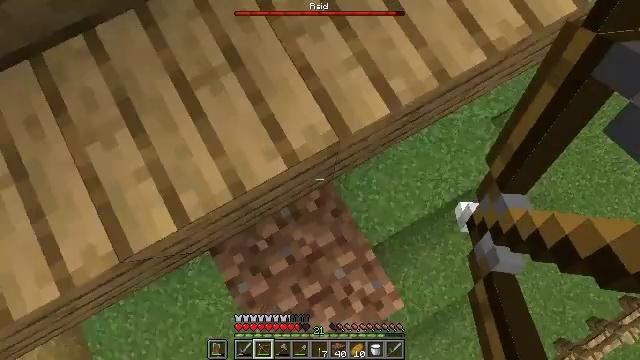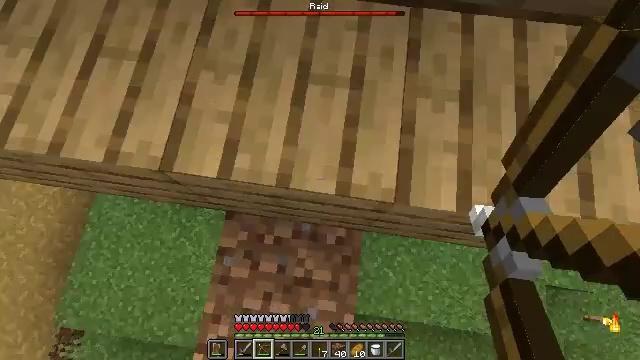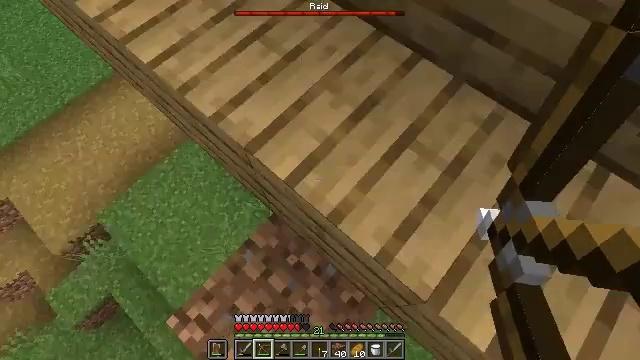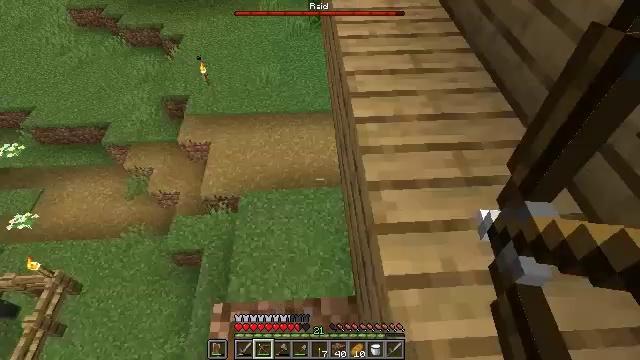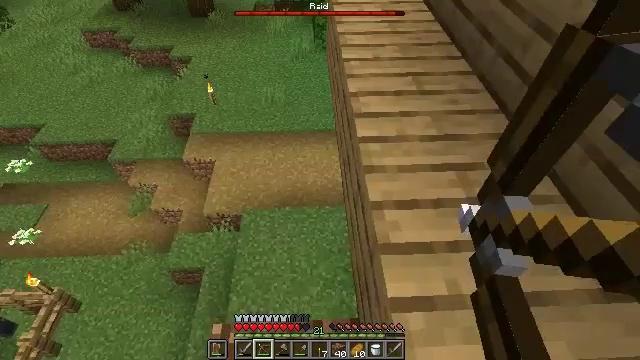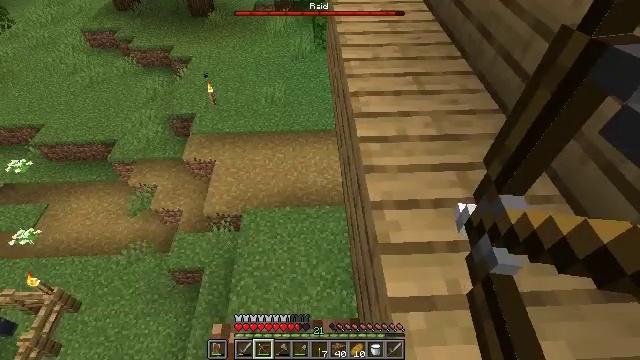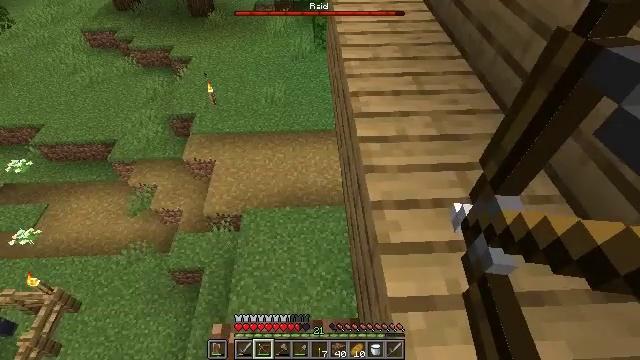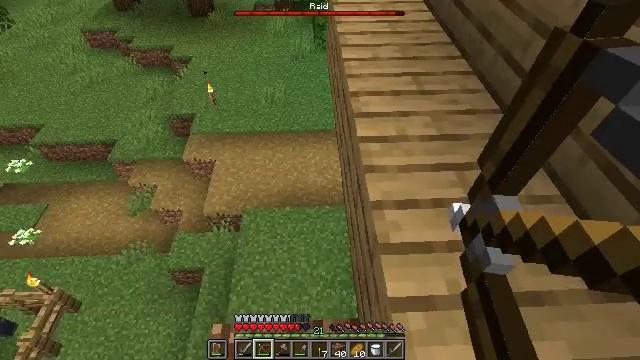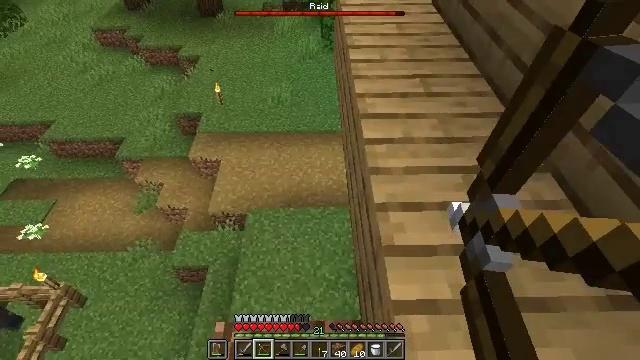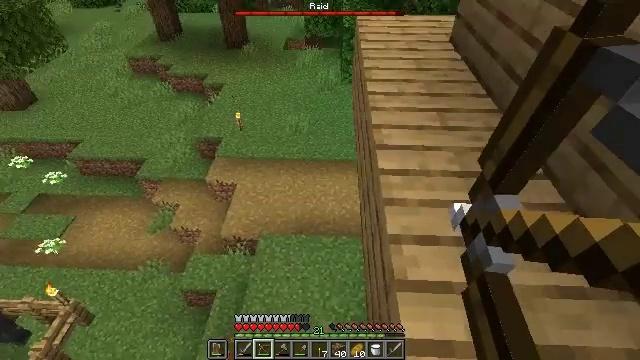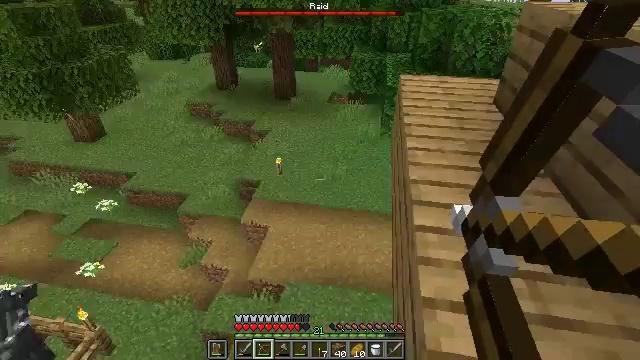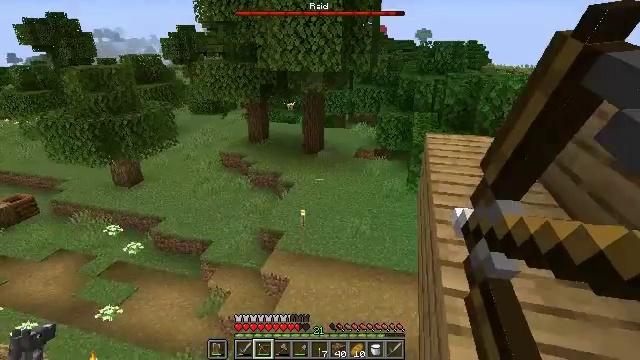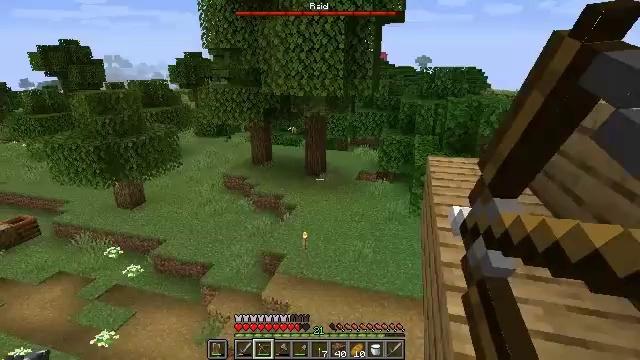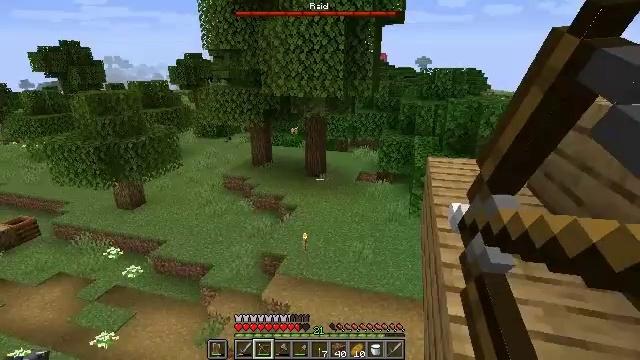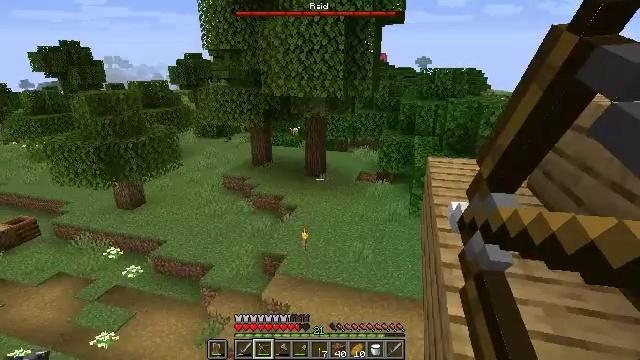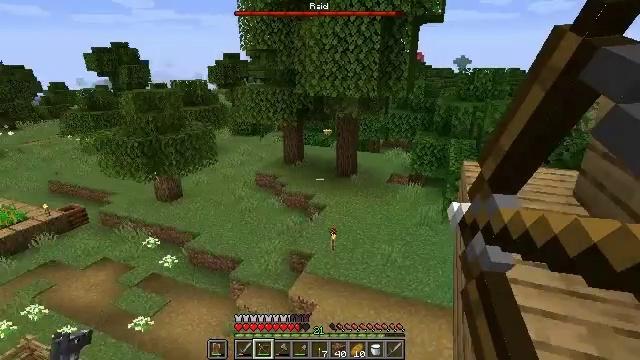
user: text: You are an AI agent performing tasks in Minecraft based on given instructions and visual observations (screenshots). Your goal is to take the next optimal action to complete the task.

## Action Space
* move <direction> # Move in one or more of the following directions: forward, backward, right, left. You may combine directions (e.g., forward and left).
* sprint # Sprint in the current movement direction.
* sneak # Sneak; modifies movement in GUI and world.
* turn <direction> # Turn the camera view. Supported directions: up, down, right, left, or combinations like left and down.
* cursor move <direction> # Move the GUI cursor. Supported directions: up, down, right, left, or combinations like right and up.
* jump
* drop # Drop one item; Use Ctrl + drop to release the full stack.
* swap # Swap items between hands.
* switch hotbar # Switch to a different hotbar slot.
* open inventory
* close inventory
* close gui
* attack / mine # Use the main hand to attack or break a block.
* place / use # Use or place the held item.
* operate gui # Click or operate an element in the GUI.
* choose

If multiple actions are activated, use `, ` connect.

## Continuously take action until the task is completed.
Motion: motion action
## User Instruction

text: Break the birch leaves block.
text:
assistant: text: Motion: move back, sneak, turn left and up, use / place
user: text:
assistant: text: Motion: move back, sneak, turn left and up, use / place
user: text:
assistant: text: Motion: sneak, turn left and up, use / place
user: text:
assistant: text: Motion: sneak, turn up, use / place
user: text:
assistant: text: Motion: sneak, use / place
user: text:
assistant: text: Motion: sneak, use / place
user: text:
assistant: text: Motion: sneak, use / place
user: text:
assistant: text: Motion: sneak, turn left, use / place
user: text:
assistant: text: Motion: sneak, turn left and up, use / place
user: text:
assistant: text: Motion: sneak, turn left and up, use / place
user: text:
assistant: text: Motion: sneak, turn left and up, use / place
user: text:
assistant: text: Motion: sneak, turn up, use / place
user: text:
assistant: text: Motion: sneak, use / place
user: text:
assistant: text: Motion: sneak, use / place
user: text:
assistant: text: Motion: sneak, turn left, use / place
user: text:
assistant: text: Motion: sneak, turn left and down, use / place
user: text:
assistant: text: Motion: sneak, turn left and down, use / place
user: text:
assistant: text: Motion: sneak, turn left and down, use / place
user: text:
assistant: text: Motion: sneak, turn left, use / place
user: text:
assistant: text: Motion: sneak, use / place
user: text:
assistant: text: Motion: sneak, use / place
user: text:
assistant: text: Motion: sneak, use / place
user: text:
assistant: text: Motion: sneak, turn right and down, use / place
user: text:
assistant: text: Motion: sneak, turn left and up, use / place
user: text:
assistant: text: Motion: sneak, turn left and up, use / place
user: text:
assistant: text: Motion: sneak, turn left and down, use / place
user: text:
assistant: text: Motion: sneak, turn left and down, use / place
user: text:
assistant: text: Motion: sneak, turn right and down, use / place
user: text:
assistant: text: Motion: sneak, turn right and down, use / place
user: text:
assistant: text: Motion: sneak, turn left and down, use / place